Question: This is how it should look like
Sorry but I don't have any idea how to solve this problem.

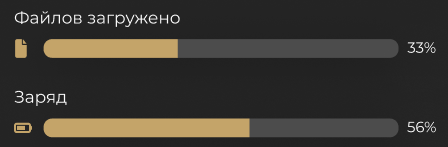
Answer: Use QML <URL> you can find more information about how to style the ProgressBar to fit your needs.
The 'Timer' is just used to simulate the download progress. As @Lubomir Carik mentioned you should connect the <URL> from your backend to the 'value' of the 'ProgressBar'.
'''
import QtQuick
import QtQuick.Controls
import QtQuick.Shapes
Window {
id: root
width: 320
height: 100
visible: true
color: "#232323"
component CustomProgressBar : ProgressBar {
id: control
value: 0.5
background: Rectangle {
implicitWidth: 200
implicitHeight: 20
color: "#4c4c4c"
radius: 8
}
contentItem: Item {
implicitWidth: 200
implicitHeight: 20
Rectangle {
width: control.visualPosition * parent.width
height: parent.height
radius: 8
color: "#c4a469"
}
}
}
Row {
anchors.centerIn: parent
spacing: 8
Shape {
anchors.verticalCenter: parent.verticalCenter
width: 16
height: 16
layer.enabled: true
layer.smooth: true
layer.samples: 4
ShapePath {
strokeColor: "#c4a469"
strokeWidth: 1
fillColor: "transparent"
PathSvg { path: "M.5 9.9a.5.5 0 0 1 .5.5v2.5a1 1 0 0 0 1 1h12a1 1 0 0 0 1-1v-2.5a.5.5 0 0 1 1 0v2.5a2 2 0 0 1-2 2H2a2 2 0 0 1-2-2v-2.5a.5.5 0 0 1 .5-.5z" }
PathSvg { path: "M7.646 11.854a.5.5 0 0 0 .708 0l3-3a.5.5 0 0 0-.708-.708L8.5 10.293V1.5a.5.5 0 0 0-1 0v8.793L5.354 8.146a.5.5 0 1 0-.708.708l3 3z" }
}
}
CustomProgressBar { id: progressBar }
Text {
anchors.verticalCenter: parent.verticalCenter
width: 30
color: "white"
text: Math.trunc(progressBar.value * 100) + "%"
}
}
Timer {
interval: 100
running: true
repeat: true
onTriggered: {
if (progressBar.value < 1)
progressBar.value += 0.01
else
progressBar.value = 0
}
}
}
'''
<URL>